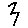
Label: zigzag